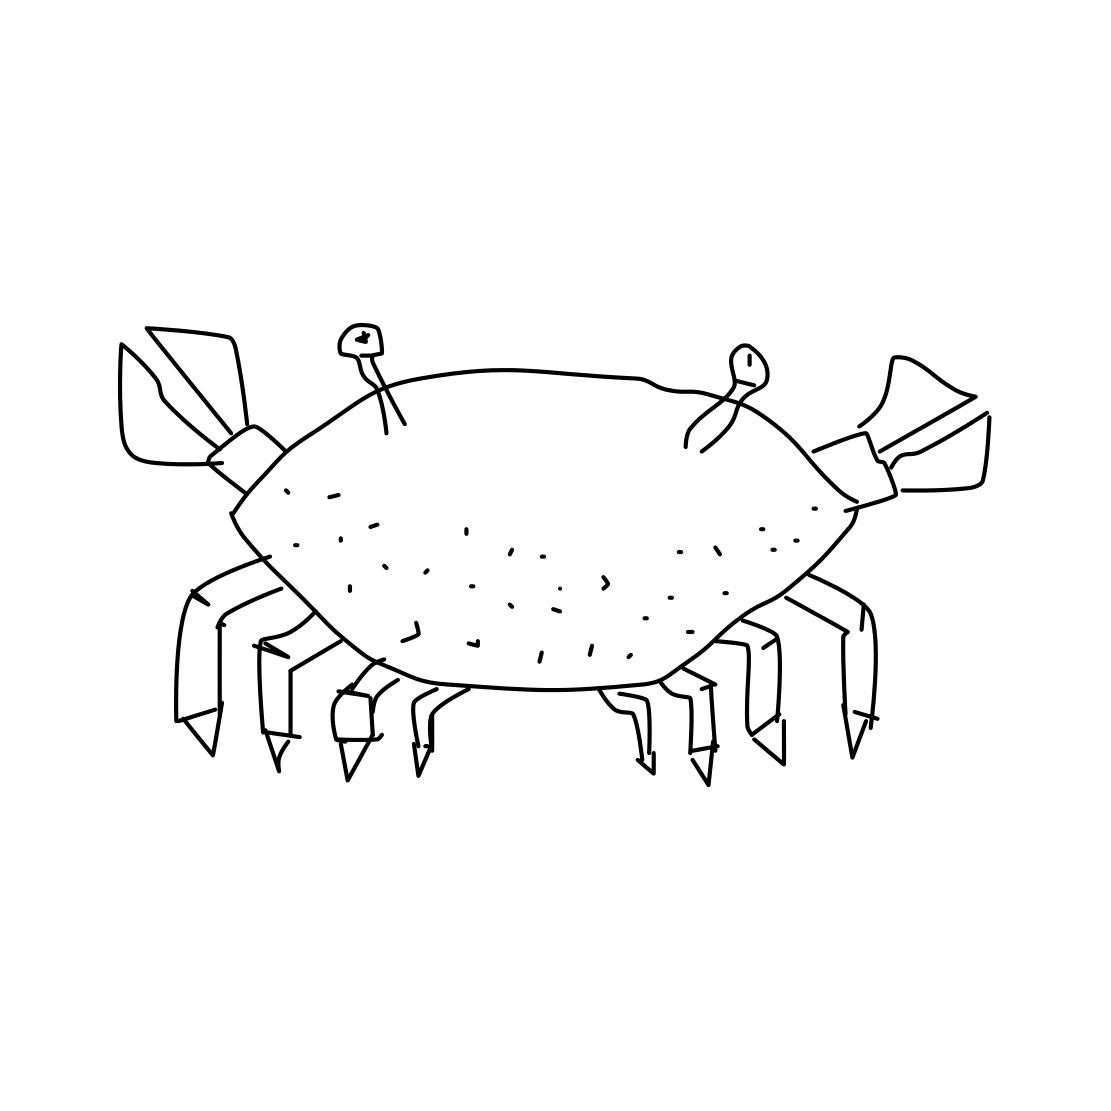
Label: crab